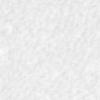
Label: no_change